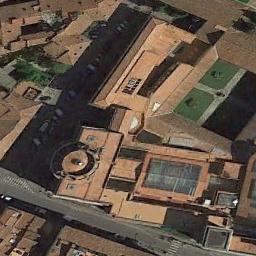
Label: church